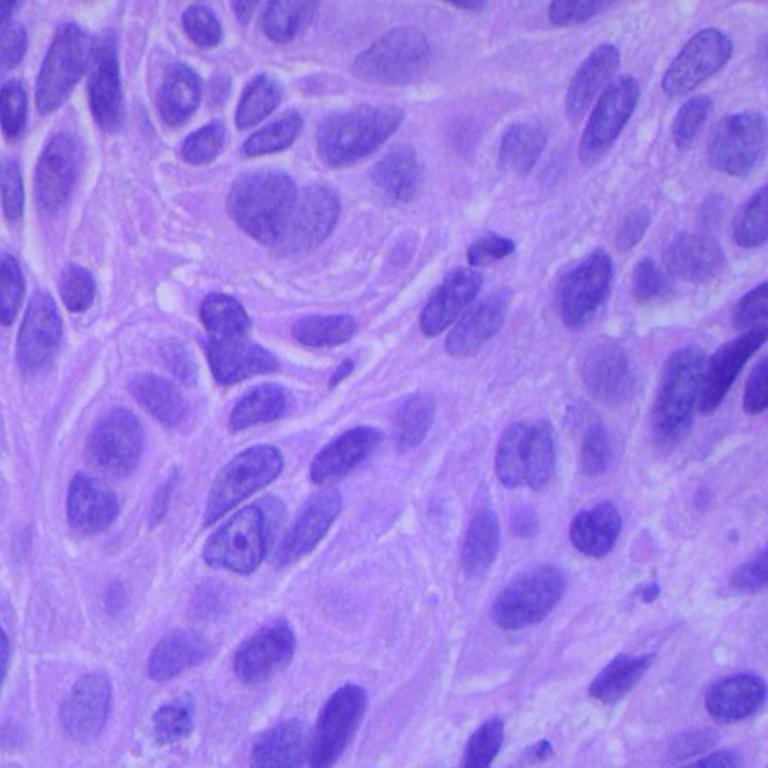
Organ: lung
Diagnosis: squamous carcinomas